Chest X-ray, AP view. Patient: 28 years old, sex F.
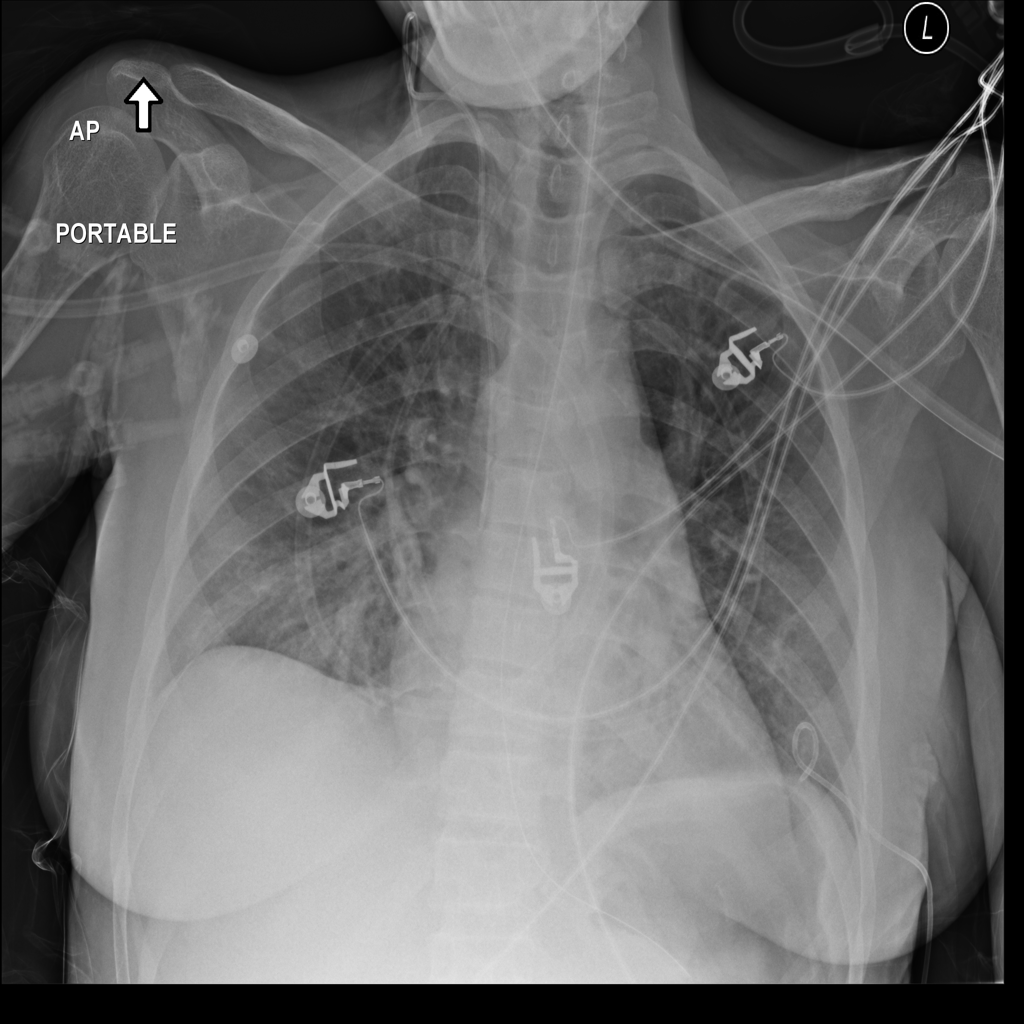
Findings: Pneumonia